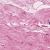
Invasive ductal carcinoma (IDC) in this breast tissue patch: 0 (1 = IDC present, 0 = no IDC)